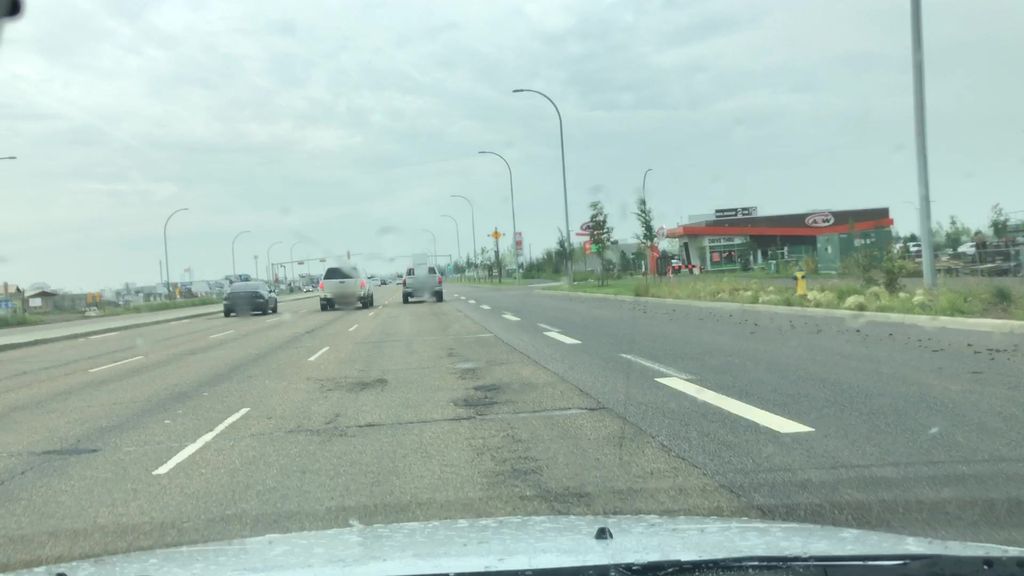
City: edmonton